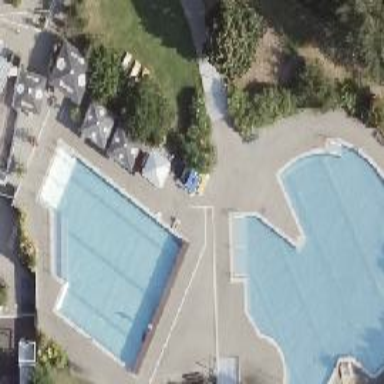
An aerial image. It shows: Swimming pool located in leisure land.